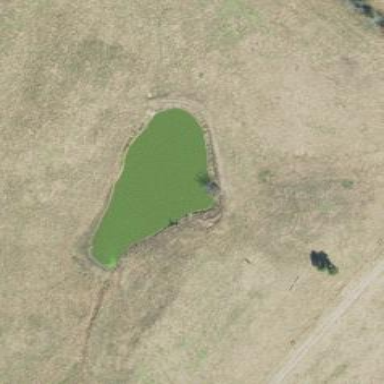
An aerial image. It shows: Pond surrounded by natural water.